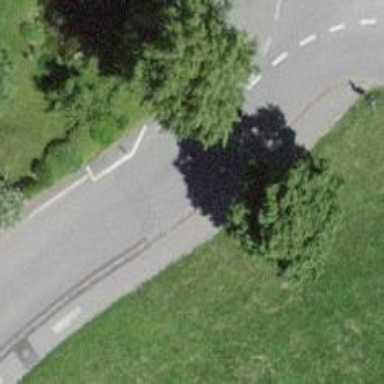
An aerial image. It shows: Tertiary road with sidewalk on the left.